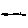
Label: line